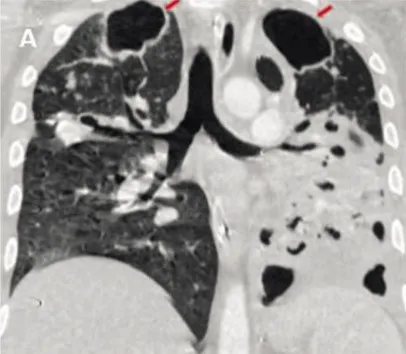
Chest CT angiography (CTA). Lung window (A) showing cavitations in bilateral upper lobes (red arrows) with destroyed lingula and left lower lobe.
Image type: radiology (ct)